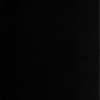
Label: not_dusty